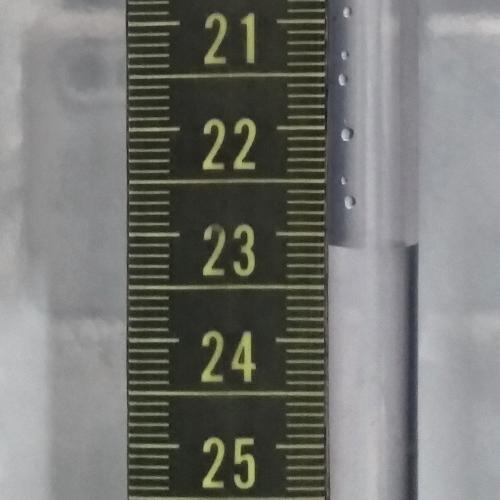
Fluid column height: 23.1 cm